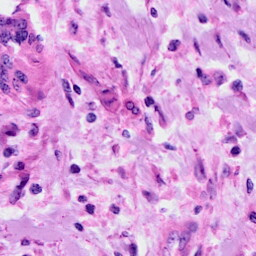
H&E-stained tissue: Cervix